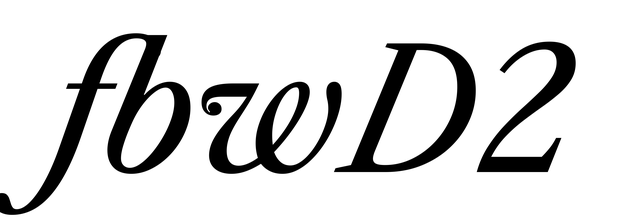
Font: LibreCaslonText-Italic_Italic